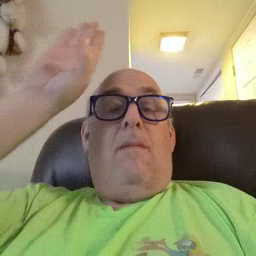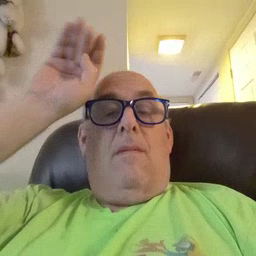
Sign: donkey